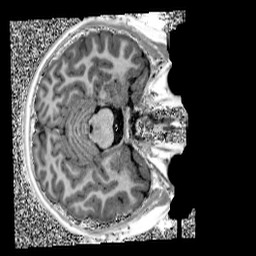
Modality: UNIT1
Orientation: axial
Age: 11
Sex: male
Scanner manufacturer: siemens
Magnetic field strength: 3 T
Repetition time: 4 s
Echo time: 0.00299 s